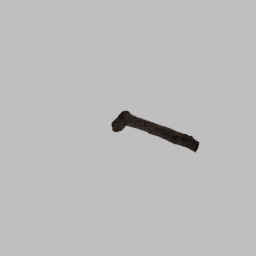
Label: nature